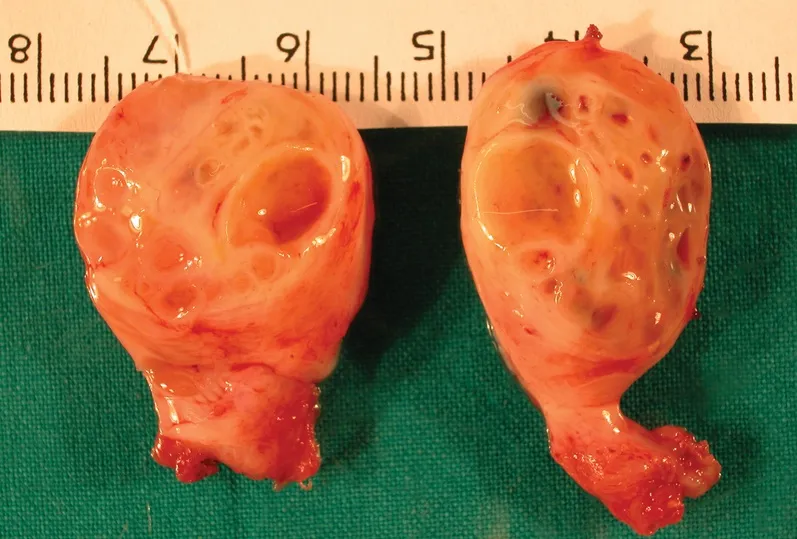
Juvenile granulosa cell tumor gross specimen showing cystic mass replacing all normal testicular parenchyma.
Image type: pathology (fish)